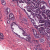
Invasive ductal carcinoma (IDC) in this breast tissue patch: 0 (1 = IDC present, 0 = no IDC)